Question: As you see,when I touch the file in the left,It gets big and covers most of the views,but I just want it to keep the original view,what should I do?
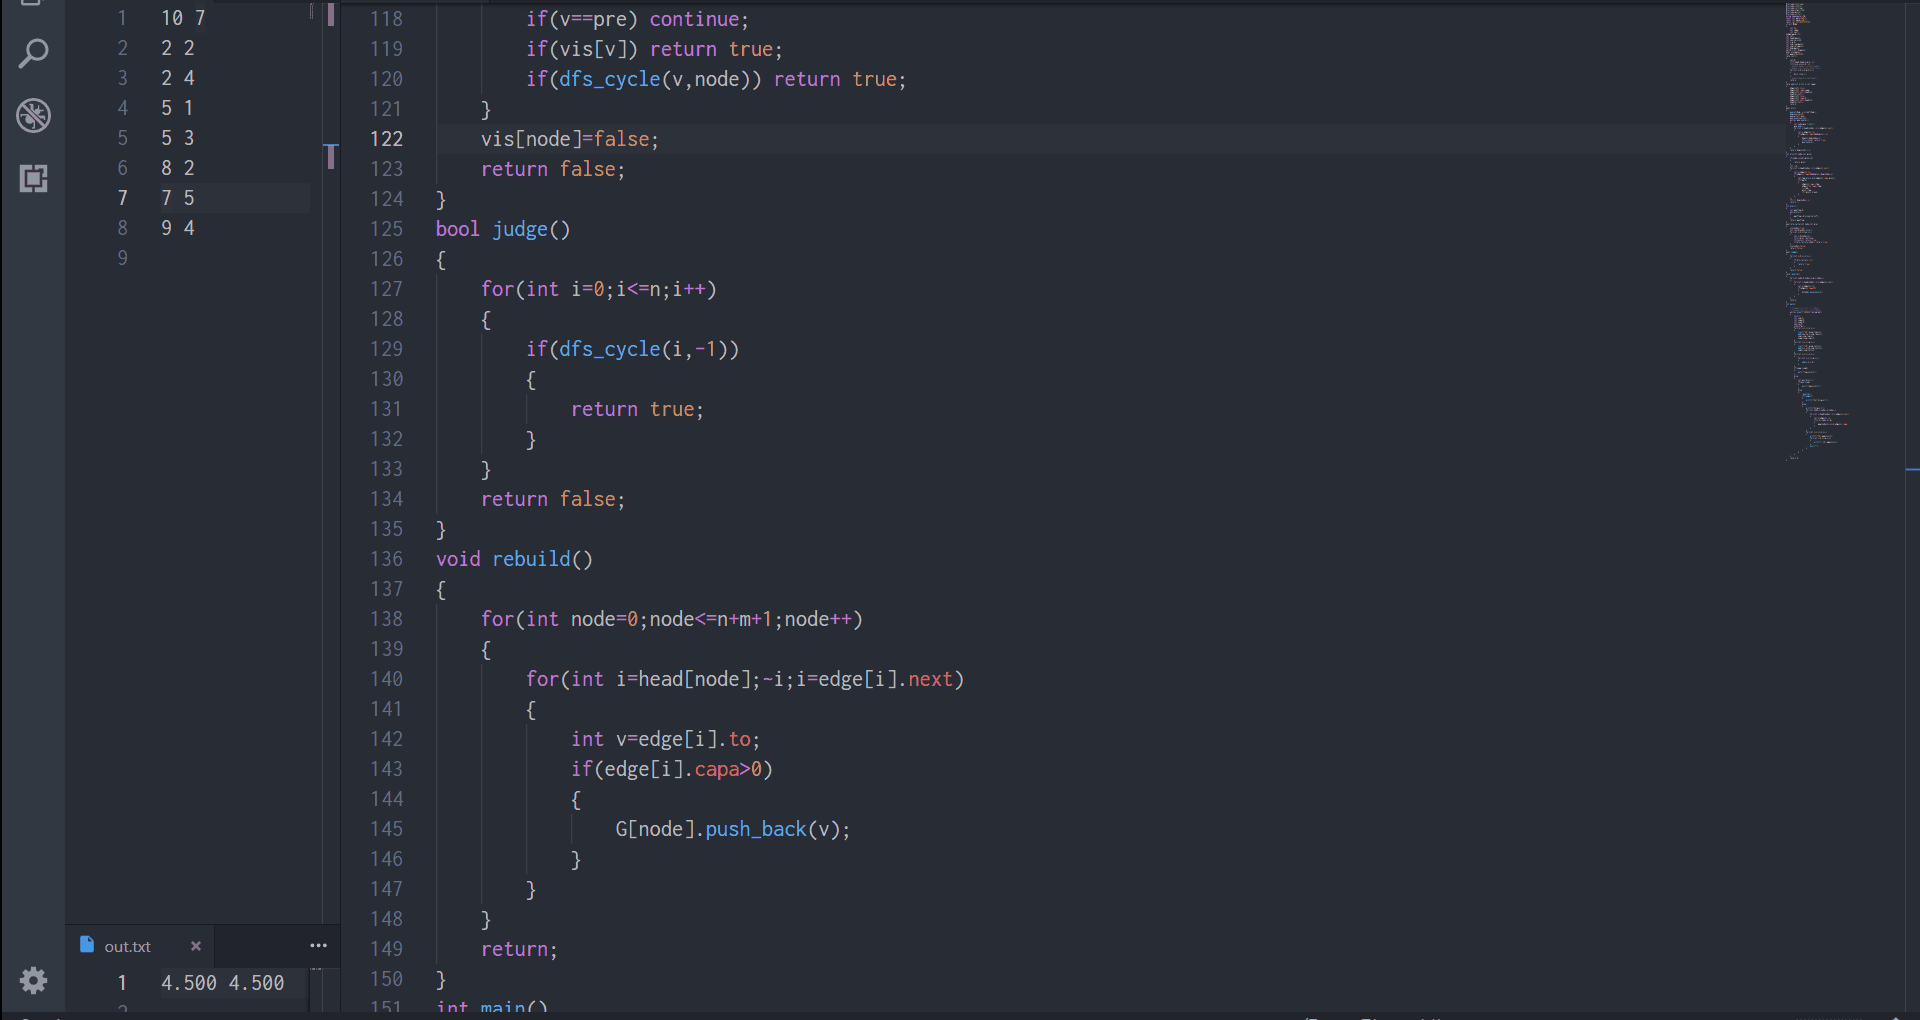
Answer: You can increase the size of the smallest editor group (1px enough) with draggable sash between them and it will stop being smart.